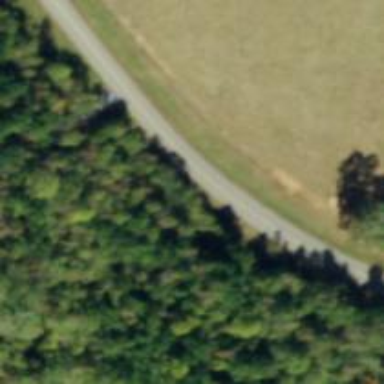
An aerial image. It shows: Tertiary road.